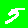
Digit: 5